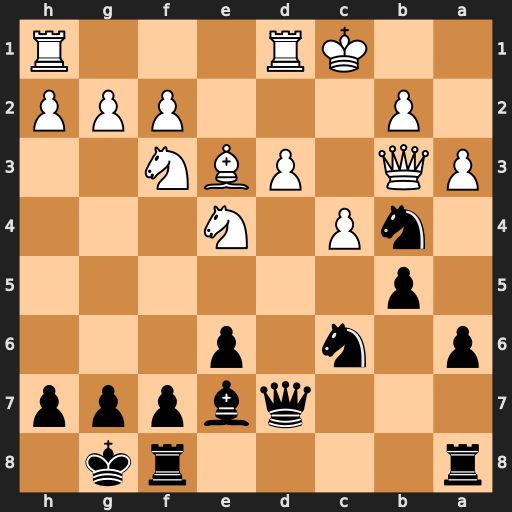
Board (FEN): r4rk1/3qbppp/p1n1p3/1p6/1nP1N3/PQ1PBN2/1P3PPP/2KR3R
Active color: b
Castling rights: -
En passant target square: -
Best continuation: Na5 Qxb4 Bxb4